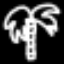
Label: palm tree